Question: I'm not sure what I'm doing wrong here:
'''
vector<string> names;
...
string lh = "localhost";
vector<string>::iterator it = std::find(names.begin(), names.end(), lh);
if(it != names.end())
names.push_back(lh);
'''
The line with 'find' results in:
'''
../source/ac-pki-4.cpp: In function 'std::vector<std::basic_string<char> > GetServerAltNames()':
../source/ac-pki-4.cpp:757:76: error: no matching function for call to 'find(std::vector<std::basic_string<char> >::iterator, std::vector<std::basic_string<char> >::iterator, std::basic_string<char>&)'
../source/ac-pki-4.cpp:757:76: note: candidate is:
In file included from /usr/include/c++/4.7/bits/locale_facets.h:50:0,
from /usr/include/c++/4.7/bits/basic_ios.h:39,
from /usr/include/c++/4.7/ios:45,
from /usr/include/c++/4.7/ostream:40,
from /usr/include/c++/4.7/iostream:40,
from /home/jwalton/ac/include/ac-common.h:33,
from ../source/ac-pki-4.cpp:1:
/usr/include/c++/4.7/bits/streambuf_iterator.h:371:5: note: template<class _CharT2> typename __gnu_cxx::__enable_if<std::__is_char<_CharT2>::__value, std::istreambuf_iterator<_CharT2, std::char_traits<_CharT> > >::__type std::find(std::istreambuf_iterator<_CharT2, std::char_traits<_CharT> >, std::istreambuf_iterator<_CharT2, std::char_traits<_CharT> >, const _CharT2&)
/usr/include/c++/4.7/bits/streambuf_iterator.h:371:5: note: template argument deduction/substitution failed:
../source/ac-pki-4.cpp:757:76: note: '__gnu_cxx::__normal_iterator<std::basic_string<char>*, std::vector<std::basic_string<char> > >' is not derived from 'std::istreambuf_iterator<_CharT2, std::char_traits<_CharT> >'
make: *** [source/ac-pki-4.o] Error 1
'''
I also tried the following with no joy:
'''
std::basic_string<char> lh = "localhost";
'''
And I tried a 'const_iterator' with no joy.
Below is a screen capture of what I am seeing under Eclipse.
Any ideas what I'm doing wrong? (And why is a 'istreambuf_iterator' being used in this case?).

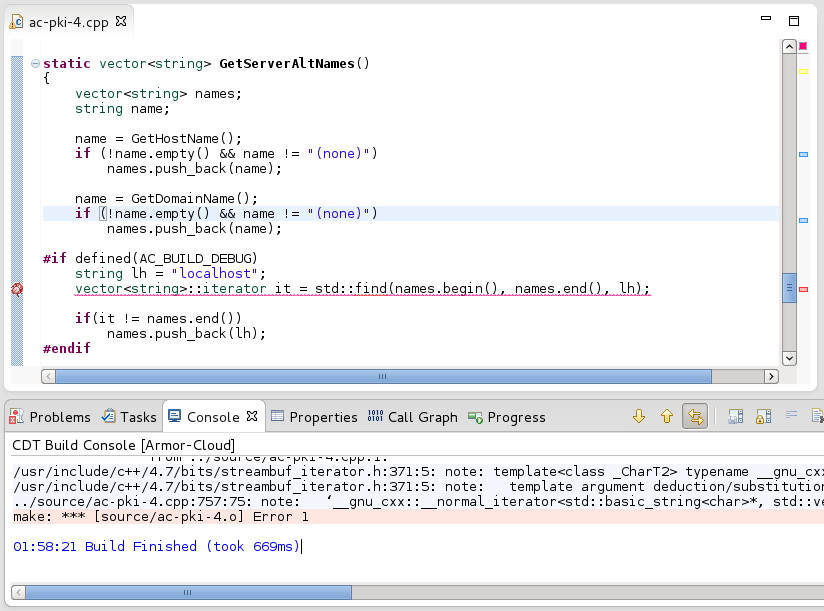
Answer: '<iostream>' seems to be including some headers that have an overload of 'std::find' that is different from the one that resides in '<algorithm>'. In order to use the correct one, you must include '<algorithm>'. Uncomment the include line on this <URL> docs.